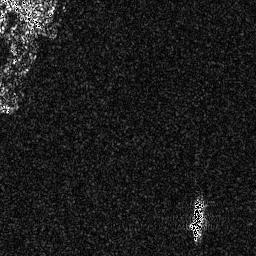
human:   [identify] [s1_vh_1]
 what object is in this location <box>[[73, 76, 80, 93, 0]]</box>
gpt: <ref>1 medium ship at the bottom right</ref>